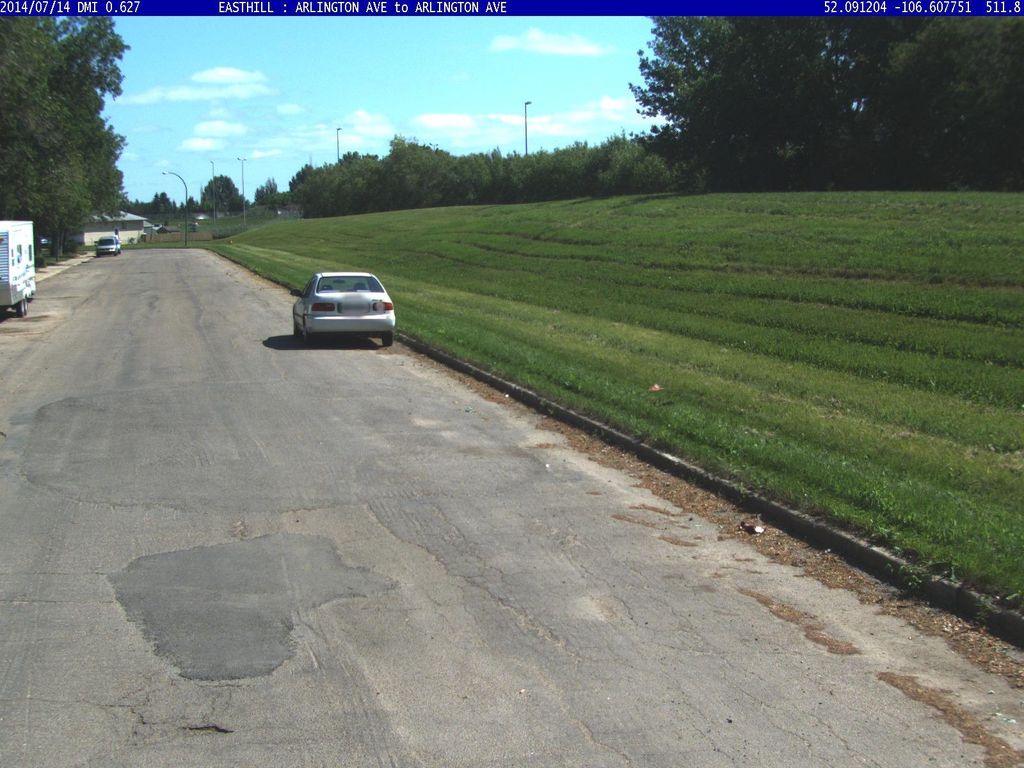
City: saskatoon